Question: Why in the following short reprex I get an error for plotting a C5.0 tree when using
tidymodels and I don't get same error when using C5.0 package directly ?
I used the same C50 parameters in both cases. I tried to find documentation about this but no success.
How to plot a tree produced by C5.0 in tidymodels ?
'''
library(tidyverse)
library(tidymodels)
rcp <- recipe(Species ~ ., iris)
mdl <- decision_tree(mode ="classification", engine="C5.0")
wf <- workflow(rcp, mdl)
fttd <- fit(wf, iris)
summary(fttd$fit$fit$fit)
#>
#> Call:
#> C5.0.default(x = x, y = y, trials = 1, control = C50::C5.0Control(minCases =
#> 2, sample = 0))
#>
#>
#> C5.0 [Release 2.07 GPL Edition] Mon Sep 5 14:01:58 2022
#> -------------------------------
#>
#> Class specified by attribute 'outcome'
#>
#> Read 150 cases (5 attributes) from undefined.data
#>
#> Decision tree:
#>
#> Petal.Length <= 1.9: setosa (50)
#> Petal.Length > 1.9:
#> :...Petal.Width > 1.7: virginica (46/1)
#> Petal.Width <= 1.7:
#> :...Petal.Length <= 4.9: versicolor (48/1)
#> Petal.Length > 4.9: virginica (6/2)
#>
#>
#> Evaluation on training data (150 cases):
#>
#> Decision Tree
#> ----------------
#> Size Errors
#>
#> 4 4( 2.7%) <<
#>
#>
#> (a) (b) (c) <-classified as
#> ---- ---- ----
#> 50 (a): class setosa
#> 47 3 (b): class versicolor
#> 1 49 (c): class virginica
#>
#>
#> Attribute usage:
#>
#> 100.00% Petal.Length
#> 66.67% Petal.Width
#>
#>
#> Time: 0.0 secs
plot(fttd$fit$fit$fit) # Error in eval(parse(text = paste(obj$call)[xspot])) : object 'x' not found
#> Error in eval(parse(text = paste(obj$call)[xspot])): object 'x' not found
library(C50)
c50tr <- C50::C5.0(iris[,1:4], iris$Species, trials = 1, control = C50::C5.0Control(minCases = 2, sample = 0) )
summary(c50tr)
#>
#> Call:
#> C5.0.default(x = iris[, 1:4], y = iris$Species, trials = 1, control
#> = C50::C5.0Control(minCases = 2, sample = 0))
#>
#>
#> C5.0 [Release 2.07 GPL Edition] Mon Sep 5 14:01:58 2022
#> -------------------------------
#>
#> Class specified by attribute 'outcome'
#>
#> Read 150 cases (5 attributes) from undefined.data
#>
#> Decision tree:
#>
#> Petal.Length <= 1.9: setosa (50)
#> Petal.Length > 1.9:
#> :...Petal.Width > 1.7: virginica (46/1)
#> Petal.Width <= 1.7:
#> :...Petal.Length <= 4.9: versicolor (48/1)
#> Petal.Length > 4.9: virginica (6/2)
#>
#>
#> Evaluation on training data (150 cases):
#>
#> Decision Tree
#> ----------------
#> Size Errors
#>
#> 4 4( 2.7%) <<
#>
#>
#> (a) (b) (c) <-classified as
#> ---- ---- ----
#> 50 (a): class setosa
#> 47 3 (b): class versicolor
#> 1 49 (c): class virginica
#>
#>
#> Attribute usage:
#>
#> 100.00% Petal.Length
#> 66.67% Petal.Width
#>
#>
#> Time: 0.0 secs
plot(c50tr) # plots nice tree
'''

<URL>
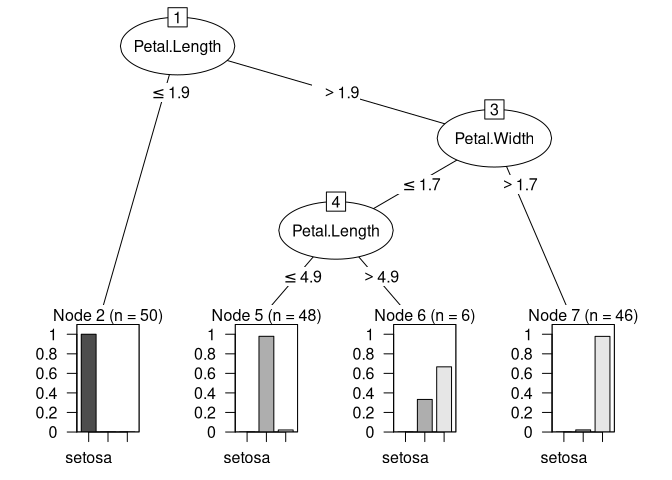
Answer: You are getting an error because the plotting method for {C5.0} uses the call to do some of the plotting. This doesn't work with {parsnip} objects so we have to do some modifications to the object.
'''
library(tidymodels)
library(C50)
rcp <- recipe(Species ~ ., iris)
mdl <- decision_tree(mode = "classification", engine = "C5.0")
wf <- workflow(rcp, mdl)
fttd <- fit(wf, iris)
'''
We fit the model like normal, then we extract the model fit of the engine (this is safer then doing '$fit$fit$fit'.
'''
fttd_engine <- extract_fit_engine(fttd)
'''
The fit object has a 'x' and 'y' element we need to fill in. We can generate the data that will come out of the recipe in the workflow using the following code
'''
prepped_predictors <- fttd |>
extract_recipe() |>
prep(iris) |>
bake(new_data = NULL, all_predictors())
'''
Then we use the 'call_modify()' function from the {rlang} package to change the 'call' object of the fitted model to be "correct"
'''
fttd_engine$call <- rlang::call_modify(
fttd_engine$call,
x = prepped_predictors,
y = iris$Species
)
'''
And now it is ready to be used with 'plot()'
'''
fttd_engine |>
plot()
'''

<URL>